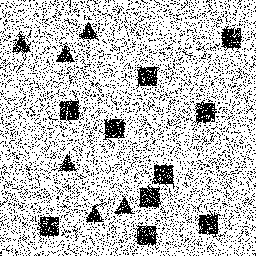
Squares: 10
Triangles: 6
Stars: 0
Total shapes: 16